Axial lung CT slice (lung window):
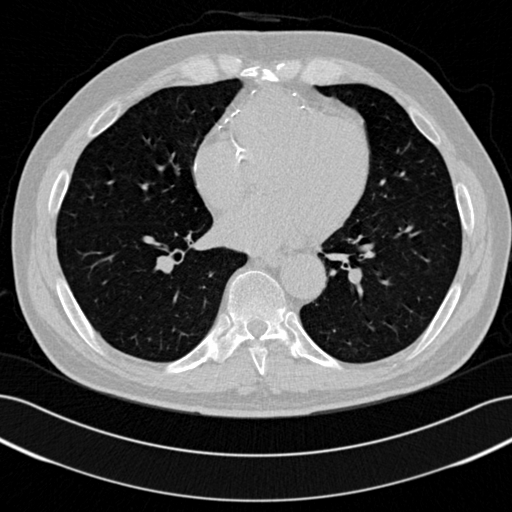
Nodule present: no